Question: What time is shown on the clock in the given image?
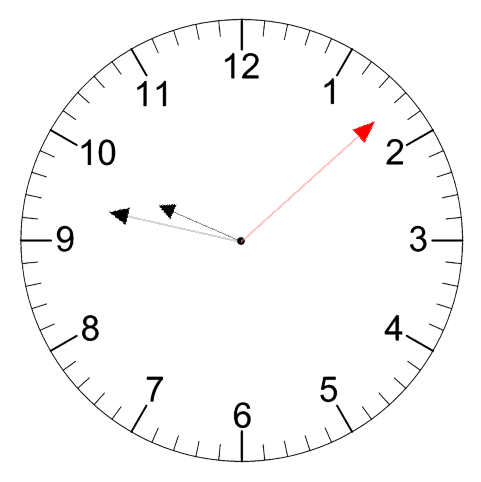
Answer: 09:47:08